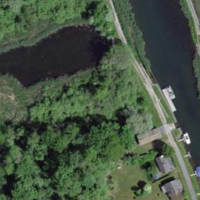
EUNIS habitat code: 25
Species observed at this site:
Tachybaptus ruficollis
Podiceps cristatus
Mergus serrator
Fulica atra
Anas crecca
Alcedo atthis
Anas platyrhynchos
Orthetrum cancellatum
Aythya ferina
Podiceps nigricollis
Aythya fuligula
Bucephala clangula
Dactylis glomerata
Phalaris arundinacea
Chroicocephalus ridibundus
Phalacrocorax carbo
Larus michahellis
Gallinula chloropus
Cygnus olor
Spatula clypeata
Gavia immer
Castor fiber
Mareca strepera
Mergus merganser